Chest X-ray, AP view. Patient: 51 years old, sex F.
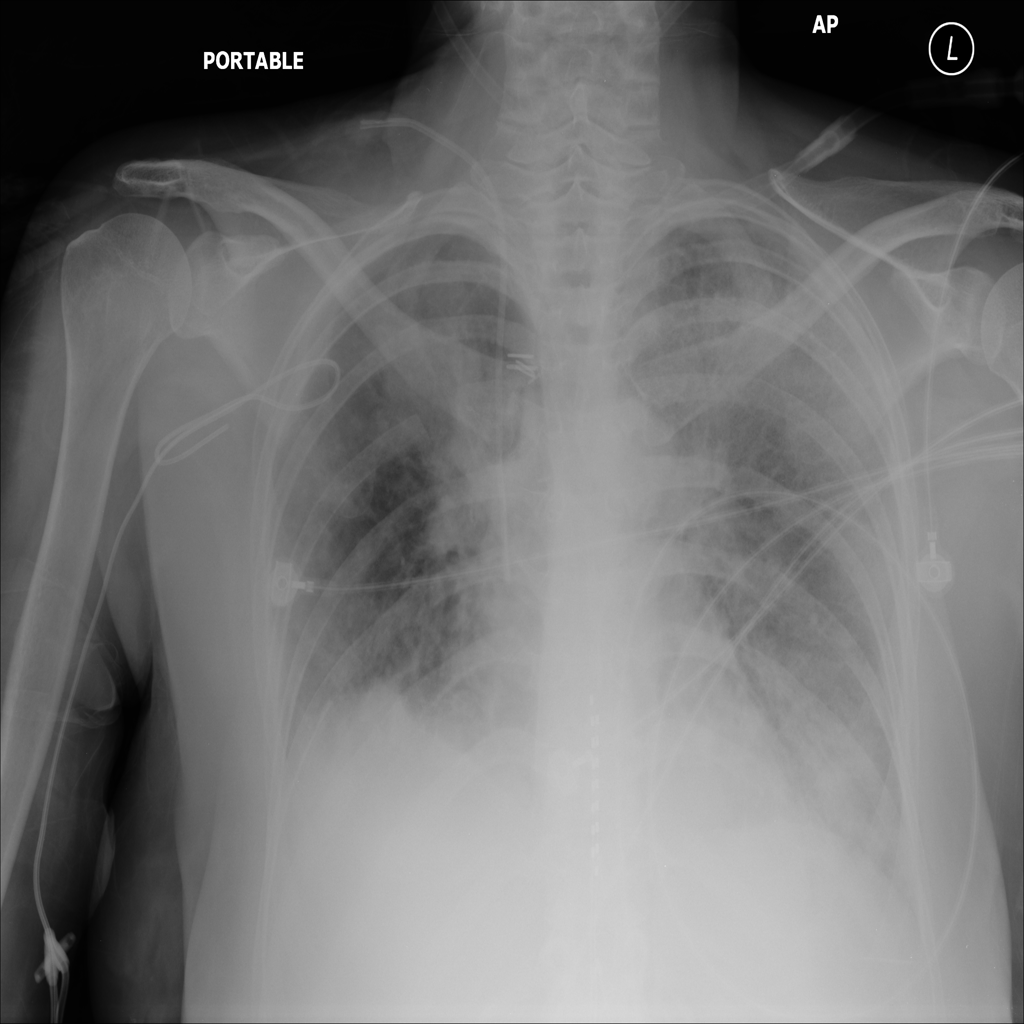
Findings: Consolidation, Nodule